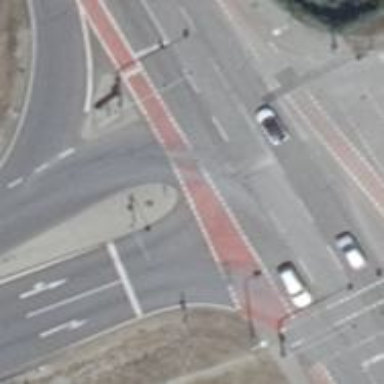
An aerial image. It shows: Road with traffic signals.